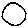
Label: circle